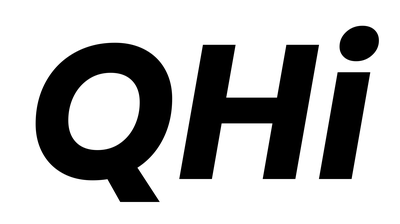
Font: Poppins-BoldItalic